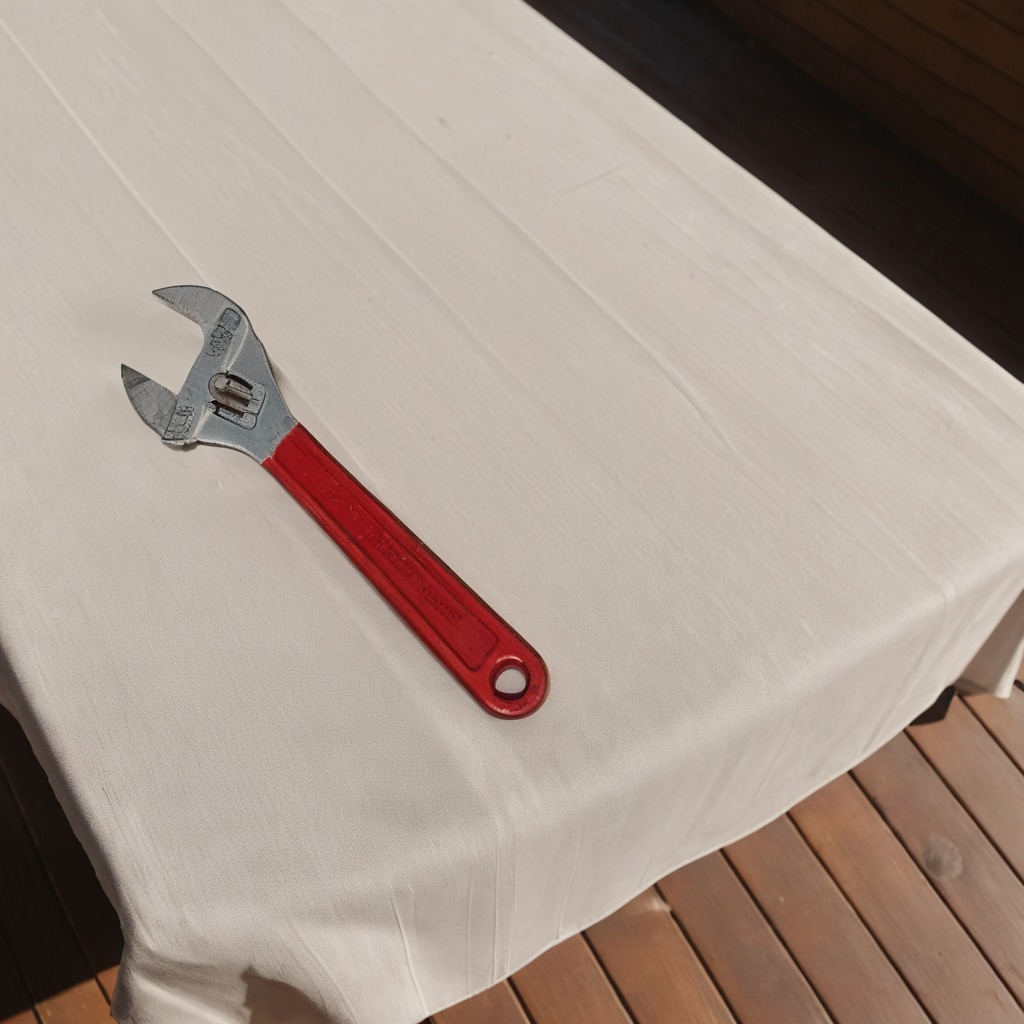
An wrench is lying on a wooden table in an outdoor workshop during daytime bright natural light soft shadows worn but beneath the cloth.